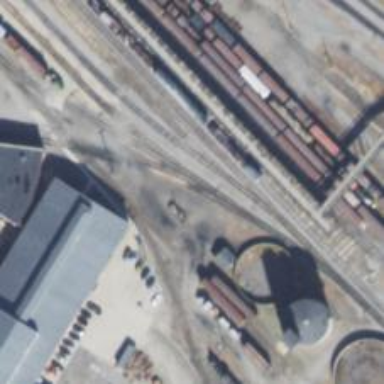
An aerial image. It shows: Preserved railway yard.